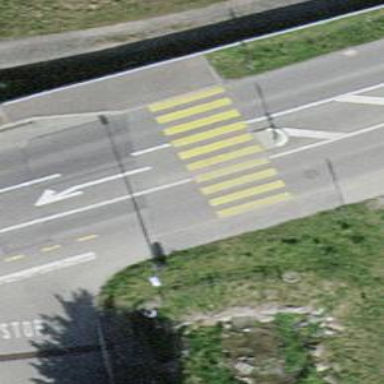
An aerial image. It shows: Uncontrolled crossing with pedestrian island.